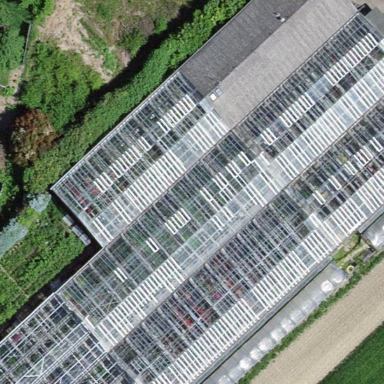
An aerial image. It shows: Area dedicated to greenhouse horticulture.